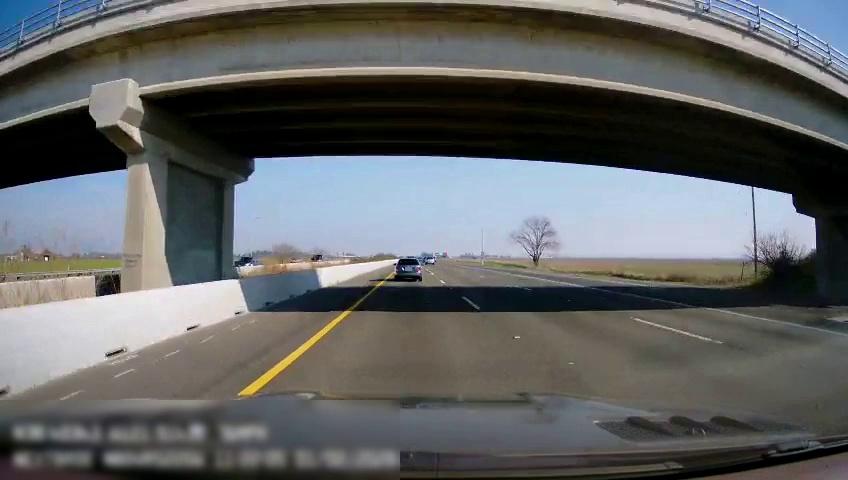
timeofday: Day
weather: Sunny
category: Drivable Space
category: Vehicles | Car
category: Vehicles | Car
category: Vehicles | Car
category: Vehicles | Car
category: Lanes | Current Lane
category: Lanes | Alternate Lane
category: Lanes | Current Lane
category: Lanes | Alternate Lane
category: Lanes | Alternate Lane
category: Lanes | Alternate Lane